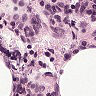
Metastatic tissue present: no